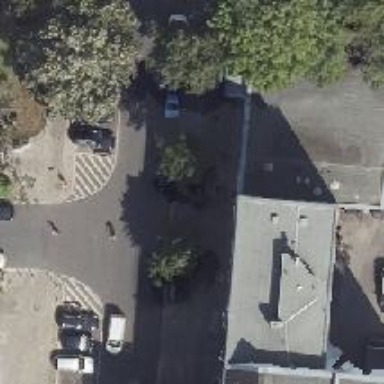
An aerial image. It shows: Unmarked crossing on footway.